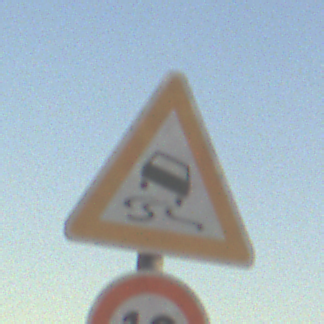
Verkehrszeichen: SchleuderOderRutschgefahr
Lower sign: Geschwindigkeit10
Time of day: SunriseSunset
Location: Outdoor (RoadRail)
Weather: PartlyCloudy
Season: NotSpecified
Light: Natural